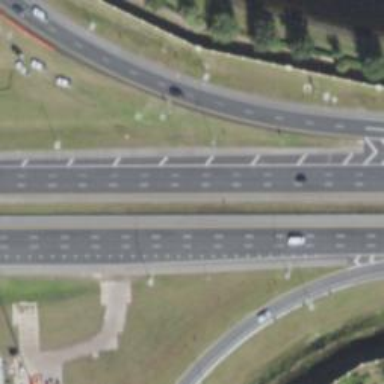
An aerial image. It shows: Asphalt motorway.